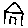
Label: house